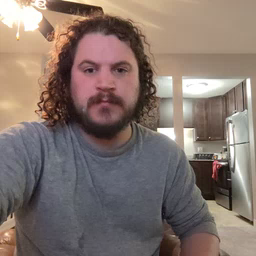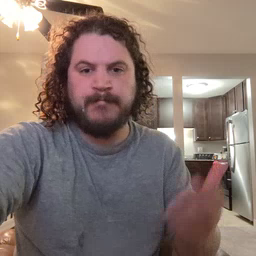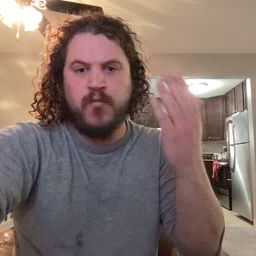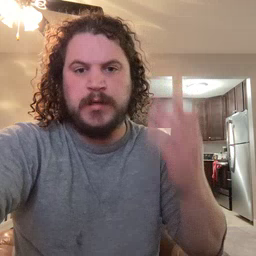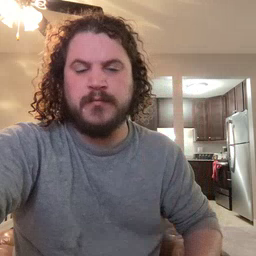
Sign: morning